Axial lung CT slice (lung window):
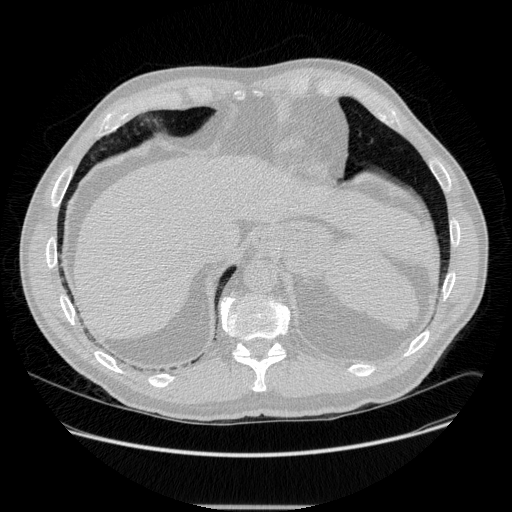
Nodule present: no